Field crop: maize
Growth stage: 2
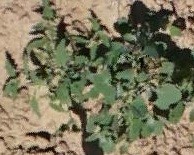
Species: atriplex